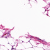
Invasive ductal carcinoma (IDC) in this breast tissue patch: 0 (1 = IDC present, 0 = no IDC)